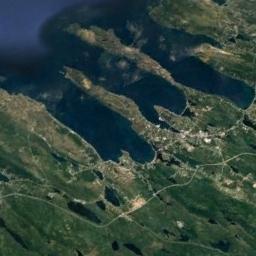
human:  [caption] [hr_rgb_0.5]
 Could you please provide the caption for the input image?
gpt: There are many different areas of water surrounded by wetlands .

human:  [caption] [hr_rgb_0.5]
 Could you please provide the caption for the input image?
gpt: There are a few brown bare lands in the river in a wetland with sparse green plants on the bare lands .

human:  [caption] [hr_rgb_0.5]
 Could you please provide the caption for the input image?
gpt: The wetland consists of bare land, Green plants and water .

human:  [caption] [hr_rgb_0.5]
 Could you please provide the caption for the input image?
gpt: About two-fifths of this wetland is water .

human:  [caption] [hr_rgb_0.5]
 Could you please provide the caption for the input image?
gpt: There are many green areas and water areas on the wetland .